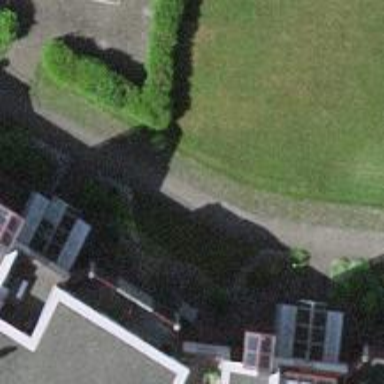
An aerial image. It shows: Footway made of paving stones.